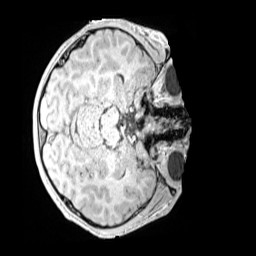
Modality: MP2RAGE
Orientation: axial
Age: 12
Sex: male
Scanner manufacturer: siemens
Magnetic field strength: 3 T
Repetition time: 4 s
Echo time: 0.00299 s